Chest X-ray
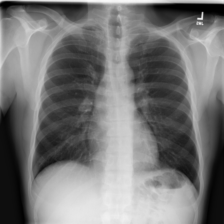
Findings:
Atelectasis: negative
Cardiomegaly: negative
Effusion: negative
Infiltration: negative
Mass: negative
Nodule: negative
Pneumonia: negative
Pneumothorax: negative
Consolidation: negative
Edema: negative
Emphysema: negative
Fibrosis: negative
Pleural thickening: positive
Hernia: negative